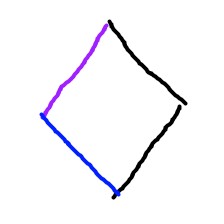
Shape: rhombus